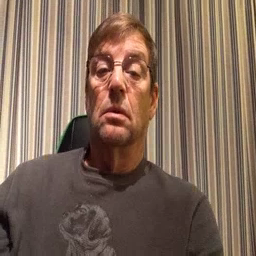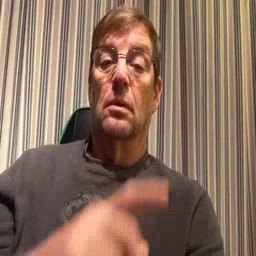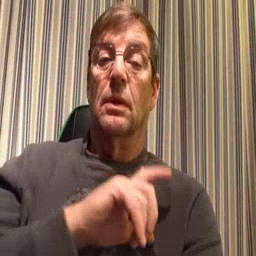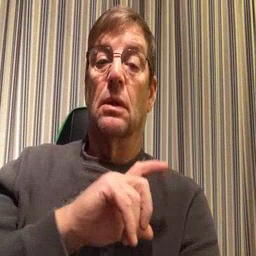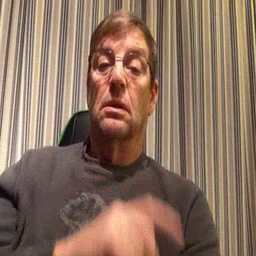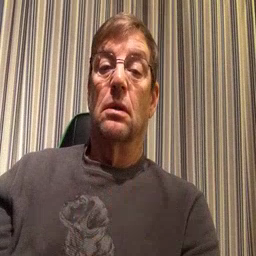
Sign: police